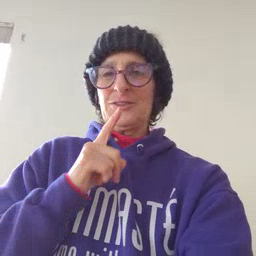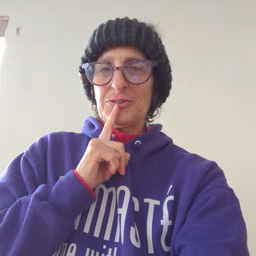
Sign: shhh